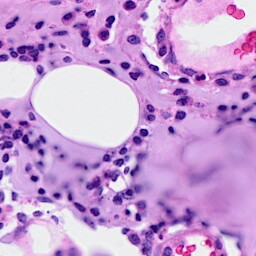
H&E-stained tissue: Breast